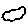
Label: cloud